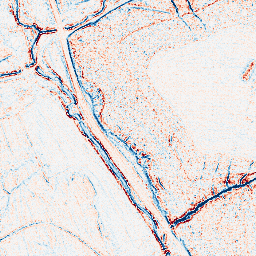
Category: edge_preserving
Decomposition family: bilateral
Decomposition parameters: d: 5
sigma_color: 50
sigma_space: 25
Upsampling method: sinc_blackman
Upsampling parameters: scale: 8
kernel_size: 16
Upsampling scale: 8